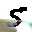
Label: 5